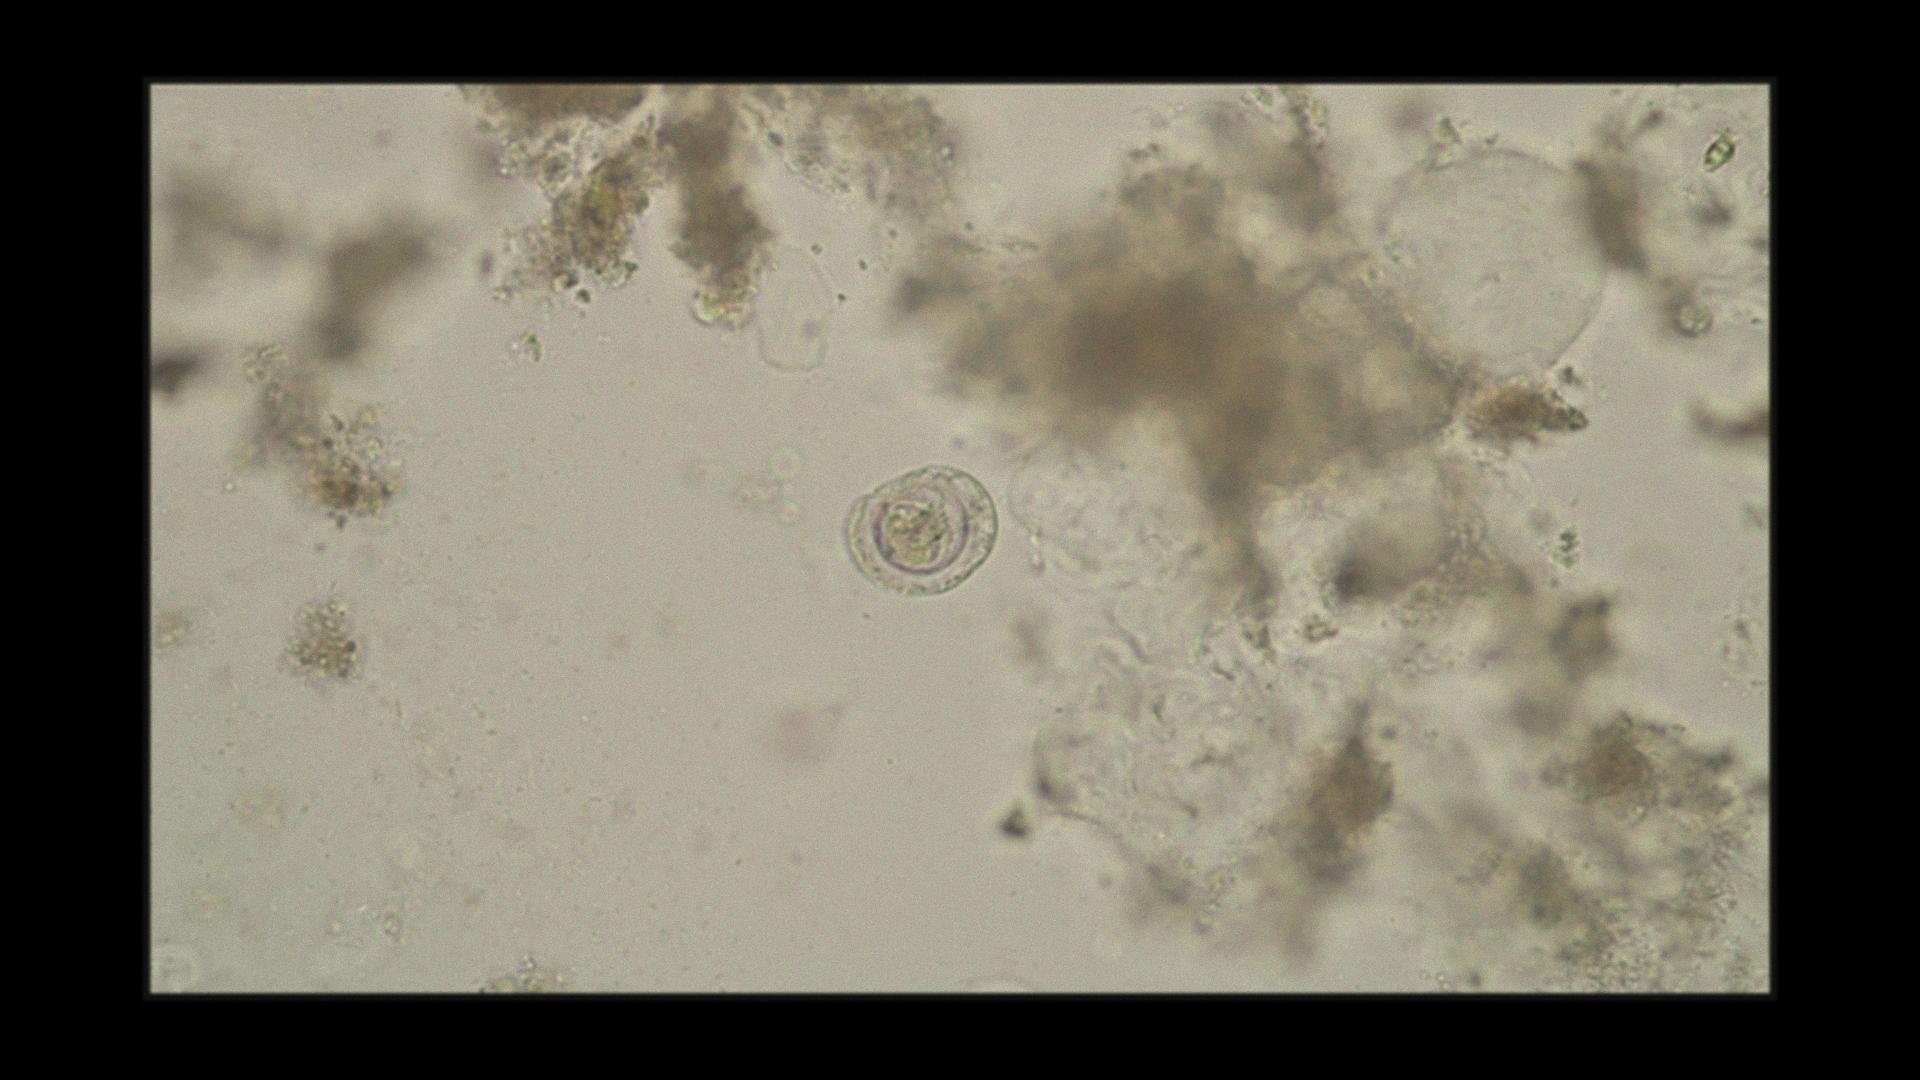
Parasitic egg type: Hymenolepis nana